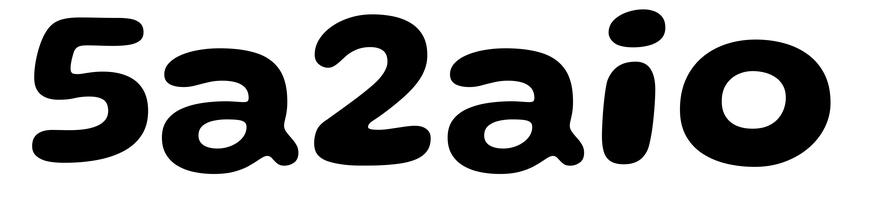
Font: Gluten_SemiBold